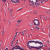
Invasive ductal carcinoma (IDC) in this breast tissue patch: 1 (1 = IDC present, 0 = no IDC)